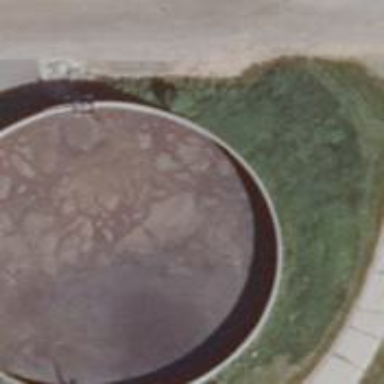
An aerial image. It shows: Storage tank that is man-made.